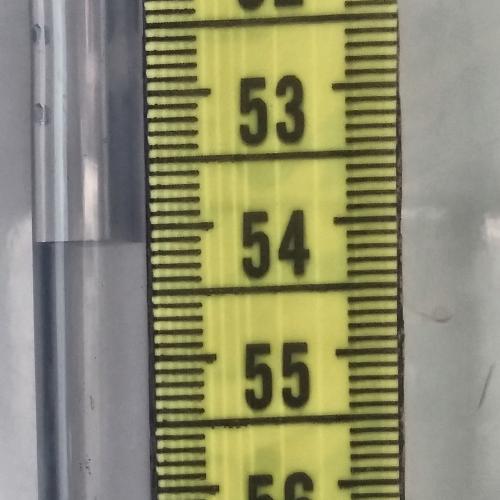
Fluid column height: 54.1 cm